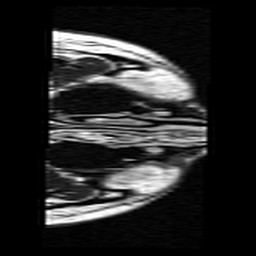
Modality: T2w
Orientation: axial
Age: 25
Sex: female
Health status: ill
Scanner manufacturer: siemens
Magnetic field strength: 3 T
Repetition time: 5 s
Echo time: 0.085 s